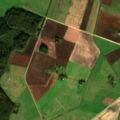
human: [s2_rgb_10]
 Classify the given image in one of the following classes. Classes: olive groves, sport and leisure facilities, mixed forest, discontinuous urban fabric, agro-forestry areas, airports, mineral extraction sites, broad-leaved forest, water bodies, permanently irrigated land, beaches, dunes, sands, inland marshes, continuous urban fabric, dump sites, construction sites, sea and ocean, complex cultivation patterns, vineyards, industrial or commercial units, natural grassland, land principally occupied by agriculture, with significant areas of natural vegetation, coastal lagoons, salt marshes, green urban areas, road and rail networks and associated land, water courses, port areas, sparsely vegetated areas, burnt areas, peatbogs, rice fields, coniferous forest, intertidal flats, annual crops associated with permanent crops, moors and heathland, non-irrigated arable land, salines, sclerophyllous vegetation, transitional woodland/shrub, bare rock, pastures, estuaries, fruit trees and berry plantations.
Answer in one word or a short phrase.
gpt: discontinuous urban fabric, non-irrigated arable land, pastures, broad-leaved forest, mixed forest